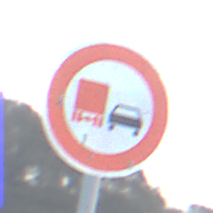
Verkehrszeichen: UeberholverbotKraftfahrzeuge
Umgebung: Outdoor, Nature
Tageszeit: SunriseSunset
Wetter: Clear
Licht: Natural
Jahreszeit: Winter
Kontrast: LowContrast